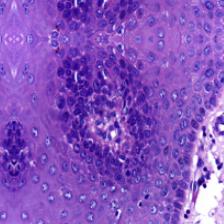
Diagnosis: Normal